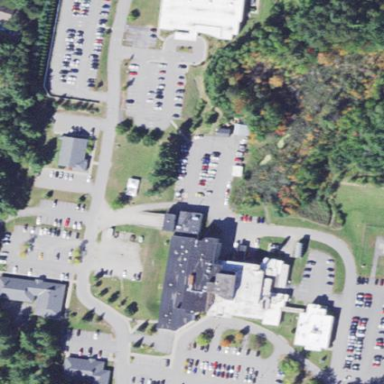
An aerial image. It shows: Hospital.